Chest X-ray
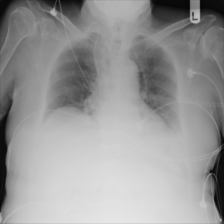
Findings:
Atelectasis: positive
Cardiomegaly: negative
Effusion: negative
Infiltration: negative
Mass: negative
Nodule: negative
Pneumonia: negative
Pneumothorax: negative
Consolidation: negative
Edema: negative
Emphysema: negative
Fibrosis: negative
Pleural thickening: negative
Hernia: negative